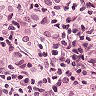
Metastatic tissue present: yes